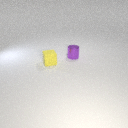
small purple metal cylinder to the right of small yellow rubber cube